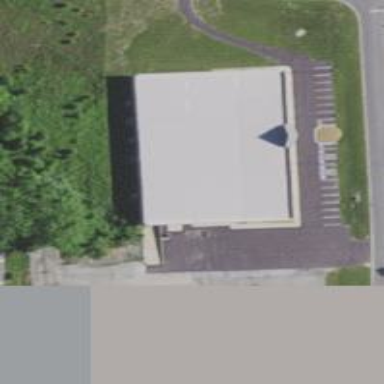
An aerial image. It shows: Retail building.